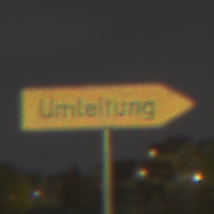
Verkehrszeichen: UmleitungswegweiserRechtsweisend
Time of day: Night
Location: Outdoor (Urban)
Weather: PartlyCloudy
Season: NotSpecified
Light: Artificial